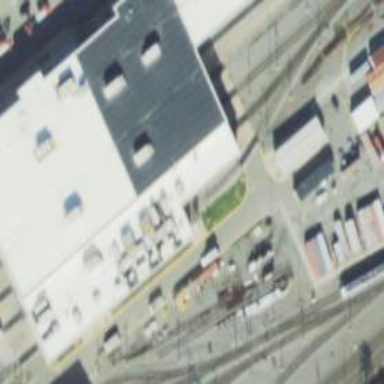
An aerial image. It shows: Light rail service yard with electrified contact lines.